Current action and preconditions to check: trajectory_clear

Your task: For each precondition in the list above, predict whether it will hold at this action.

Consider the current scene as observed from the mobile robot's camera, and analyze the predicted future states of all dynamic agents (e.g., people, animals, vehicles, or any moving entities) within the NEXT SECOND.

IMPORTANT: Only answer "very likely" if you are absolutely certain—based on strong, clear evidence—that a dynamic agent will violate the precondition in the predicted future state. Do NOT answer "very likely" for unlikely, ambiguous, or low-probability risks.

Ask yourself for each precondition: Is there a high probability, with clear and convincing evidence, that the predicted future states of any dynamic agent will interfere with the predicted future state of the currently executing action within the NEXT SECOND, causing that precondition to fail?

Assess the risk level based on these predictions. Use "likely" or "very likely" if motions create a clear risk of interference.

Use "neutral" or "improbable" if agents are nearby but their predicted paths are clearly diverging or non-conflicting.

Failure Risk Categories: "very improbable", "improbable", "neutral", "likely", "very likely"

Answer Format: Output ONLY the probability_of_failure value from these categories: "very improbable", "improbable", "neutral", "likely", "very likely"

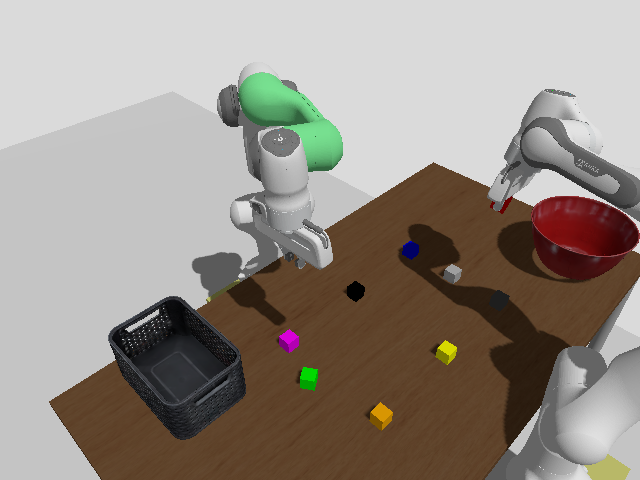

Answer: very improbable